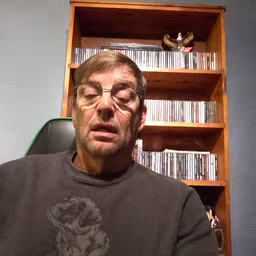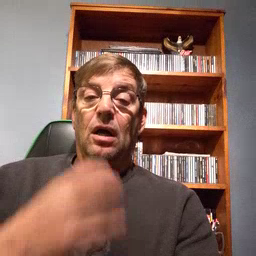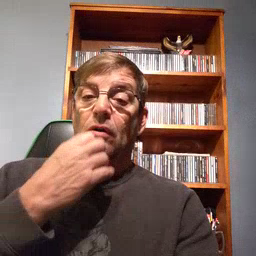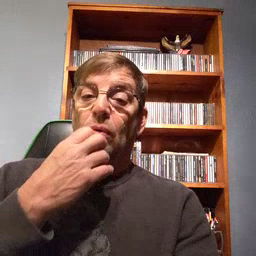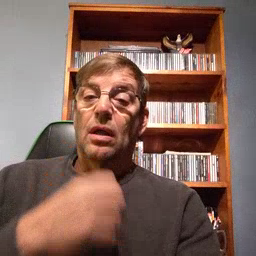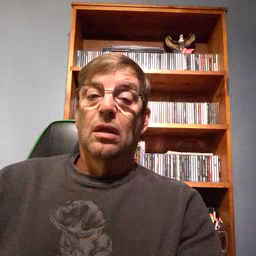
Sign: underwear